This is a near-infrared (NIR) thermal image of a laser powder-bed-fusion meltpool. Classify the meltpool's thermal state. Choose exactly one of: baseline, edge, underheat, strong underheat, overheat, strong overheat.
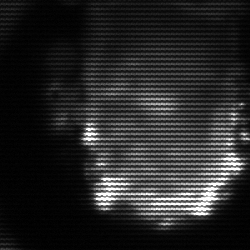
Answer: baseline